Field crop: maize
Growth stage: 2
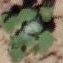
Species: chenopodium